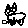
Label: cat